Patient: sex M, age 25
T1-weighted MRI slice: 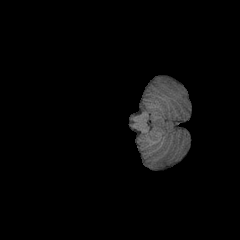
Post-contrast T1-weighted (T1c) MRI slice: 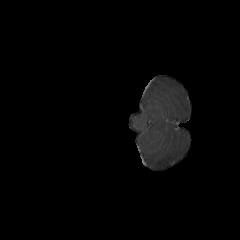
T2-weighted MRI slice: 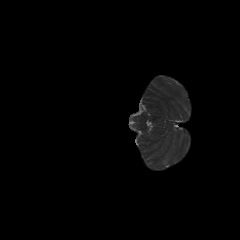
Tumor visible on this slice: no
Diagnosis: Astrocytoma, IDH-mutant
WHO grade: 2